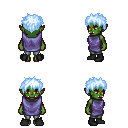
a pixel art fantasy rpg character, female body template, orc, green skin, chain tabard jacket, teal pants, white cyan bedhead hairstyle, black shoes, four views (front, back, left, right), 2x2 character sprite sheet, small pixel art, hard edges, no anti-aliasing